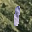
Label: 1